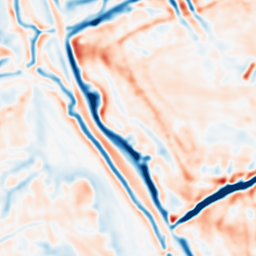
Category: multiscale
Decomposition family: dog_multiscale
Decomposition parameters: sigma_ratio: 1.4
n_scales: 3
base_sigma: 2
Upsampling method: cubic_catmull_rom
Upsampling parameters: scale: 2
Upsampling scale: 2